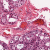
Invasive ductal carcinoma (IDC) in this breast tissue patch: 0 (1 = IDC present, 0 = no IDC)